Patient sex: M
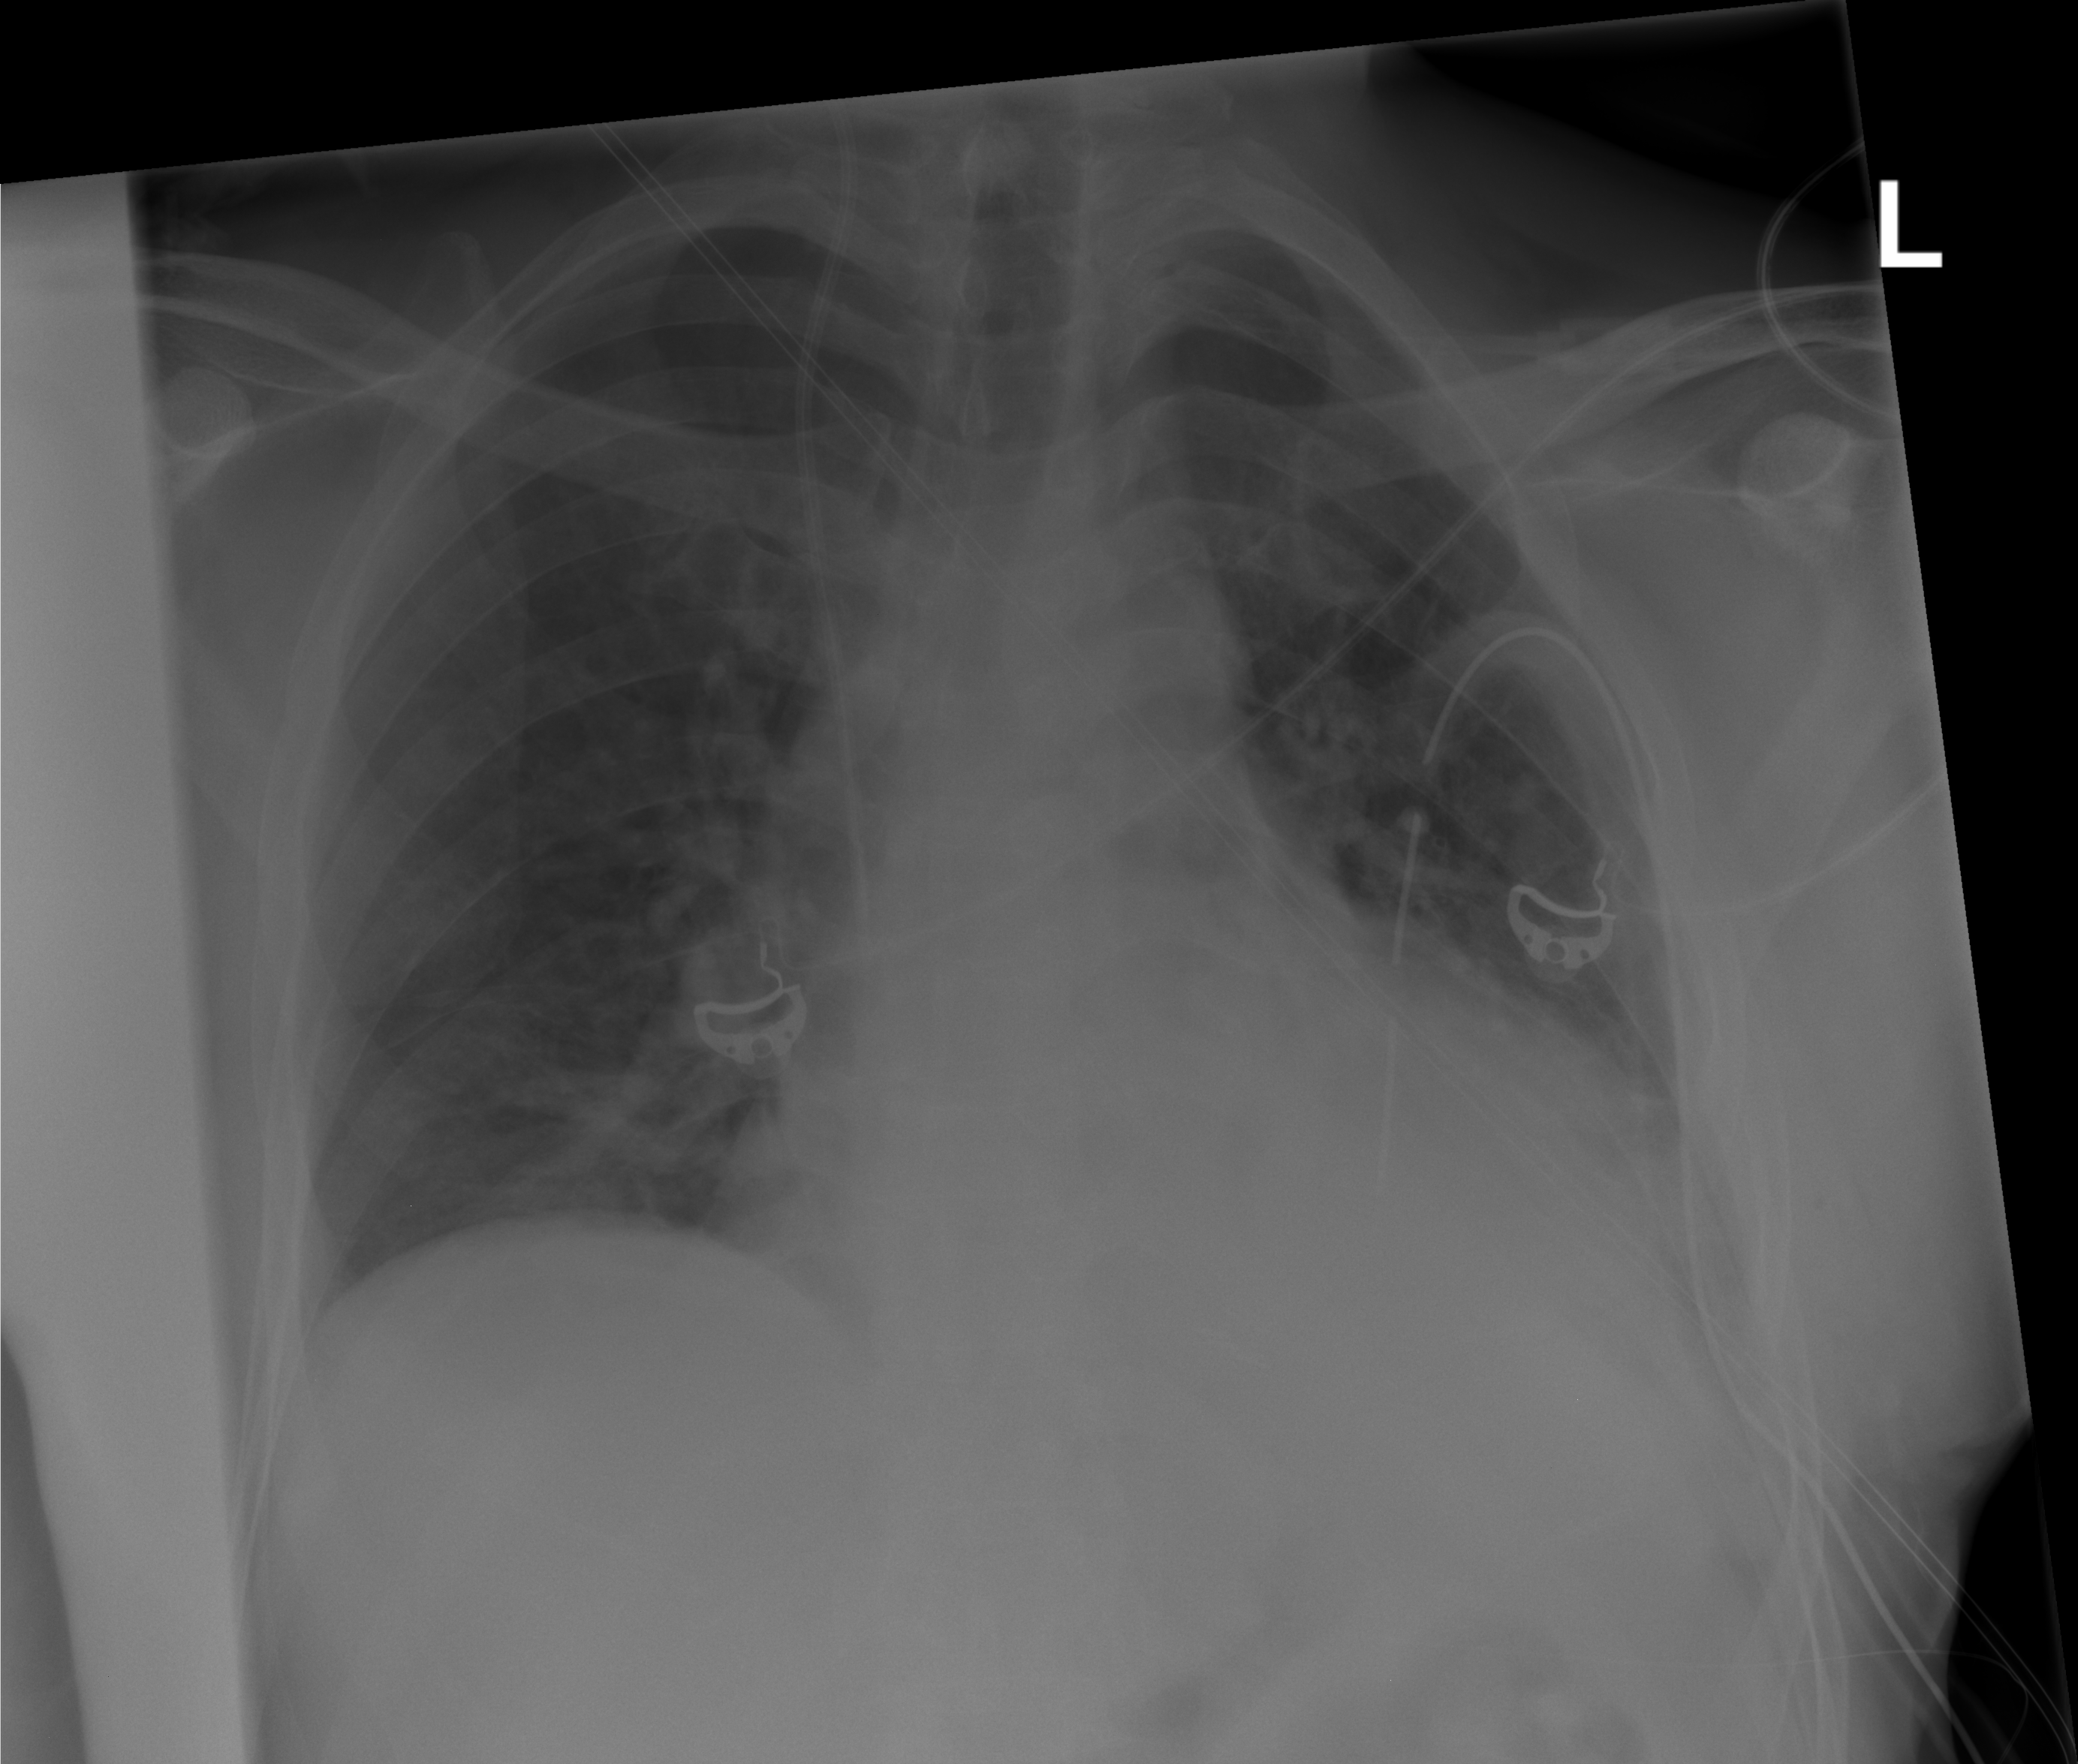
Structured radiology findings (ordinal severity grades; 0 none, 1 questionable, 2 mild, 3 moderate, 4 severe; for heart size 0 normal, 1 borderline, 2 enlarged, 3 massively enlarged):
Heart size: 0
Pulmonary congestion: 0
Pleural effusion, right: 0
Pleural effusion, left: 1
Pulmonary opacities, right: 0
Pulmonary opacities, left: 0
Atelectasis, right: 0
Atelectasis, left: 2